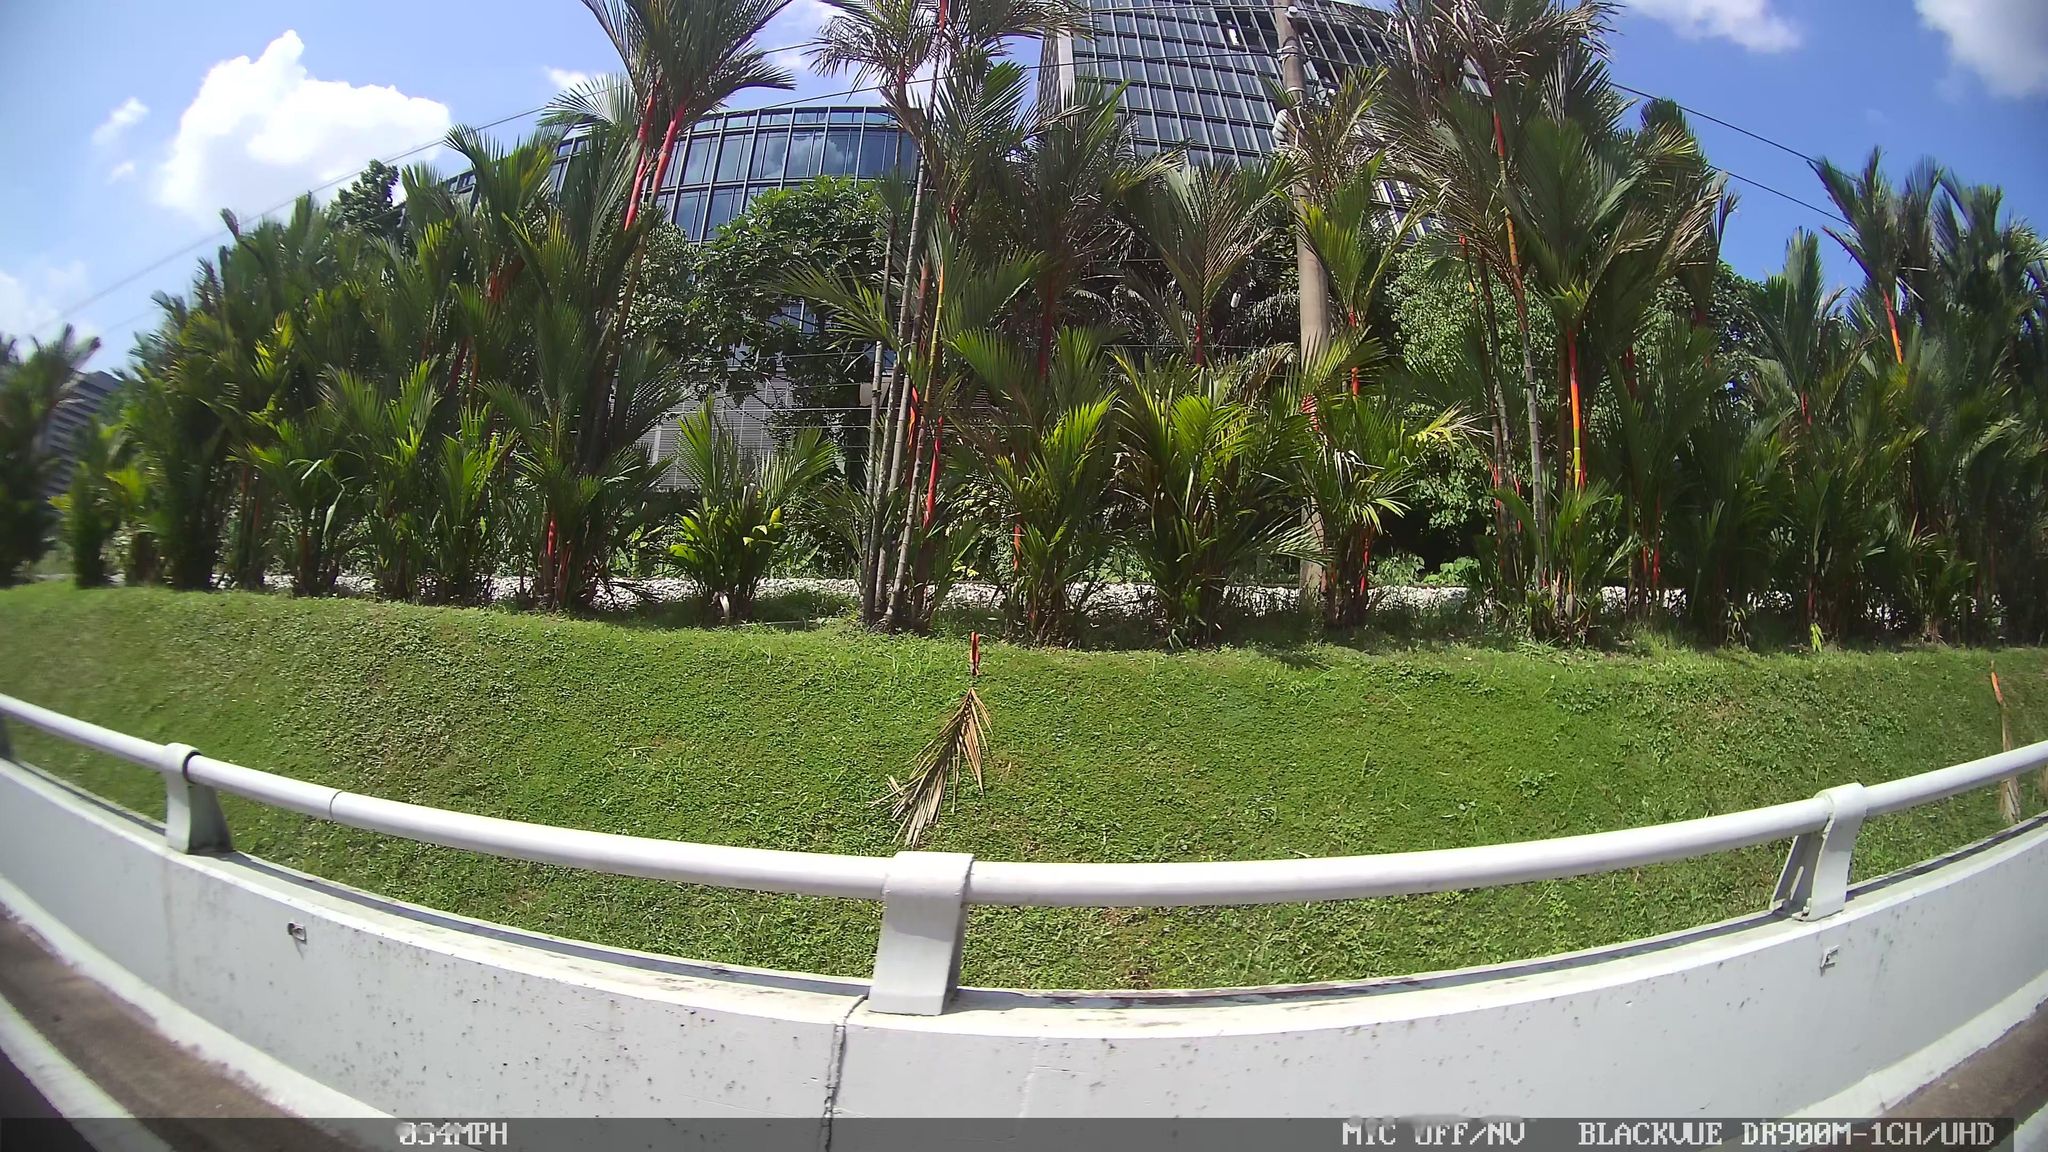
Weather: clear
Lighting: day
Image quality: good
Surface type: walking surface
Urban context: urban centre
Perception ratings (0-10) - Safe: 1.26, Lively: 3.68, Beautiful: 4.67, Boring: 3.21, Depressing: 6.31, Wealthy: 6.18